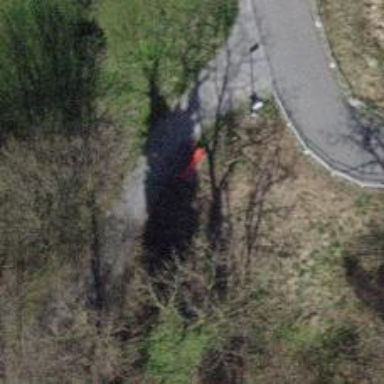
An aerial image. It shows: Red bench.